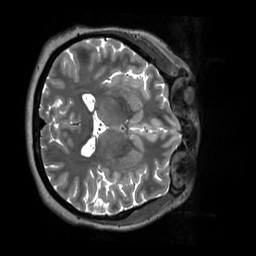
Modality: T2w
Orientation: axial
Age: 27
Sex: female
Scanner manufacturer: siemens
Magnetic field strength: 3 T
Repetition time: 3.2 s
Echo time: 0.412 s